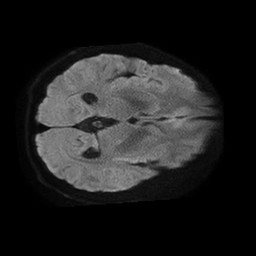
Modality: TRACE
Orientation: axial
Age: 46
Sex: male
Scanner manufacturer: philips
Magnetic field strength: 1.5 T
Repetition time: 4.6 s
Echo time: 0.08528 s